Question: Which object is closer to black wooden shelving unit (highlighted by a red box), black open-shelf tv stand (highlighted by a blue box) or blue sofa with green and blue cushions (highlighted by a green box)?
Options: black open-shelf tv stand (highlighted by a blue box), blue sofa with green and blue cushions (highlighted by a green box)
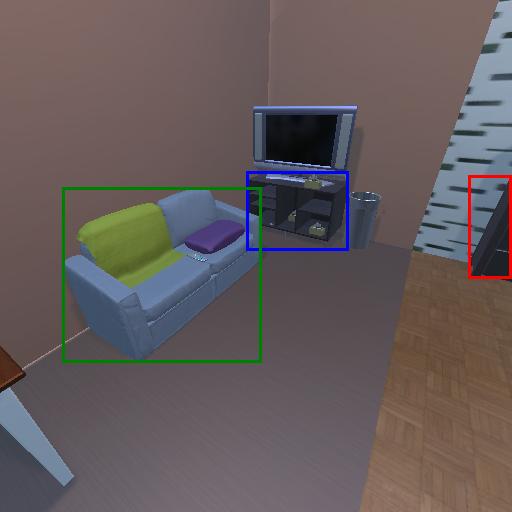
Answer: black open-shelf tv stand (highlighted by a blue box)